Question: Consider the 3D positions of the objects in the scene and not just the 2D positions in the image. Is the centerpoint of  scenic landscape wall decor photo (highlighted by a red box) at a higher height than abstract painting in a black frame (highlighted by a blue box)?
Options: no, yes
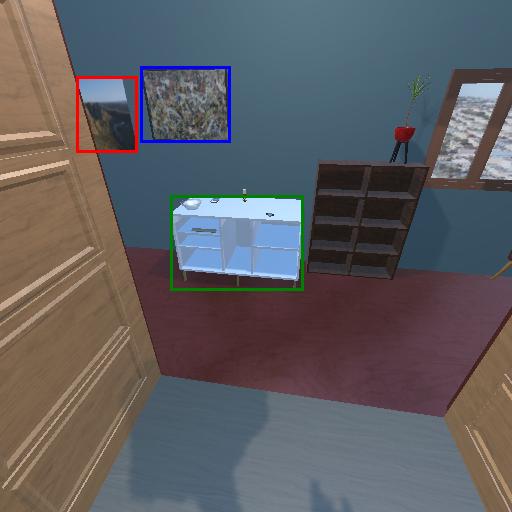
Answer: no